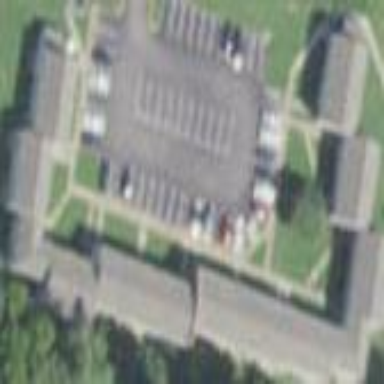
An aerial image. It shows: Building.